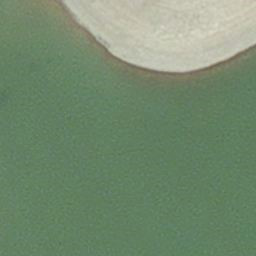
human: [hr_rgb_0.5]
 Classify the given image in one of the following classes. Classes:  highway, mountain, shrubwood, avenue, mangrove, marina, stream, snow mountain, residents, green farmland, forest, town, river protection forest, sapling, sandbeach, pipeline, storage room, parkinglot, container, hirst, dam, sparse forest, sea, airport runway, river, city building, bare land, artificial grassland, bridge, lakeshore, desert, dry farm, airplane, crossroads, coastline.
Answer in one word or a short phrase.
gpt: hirst